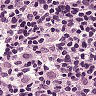
Metastatic tissue present: no